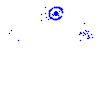
Particle: electron